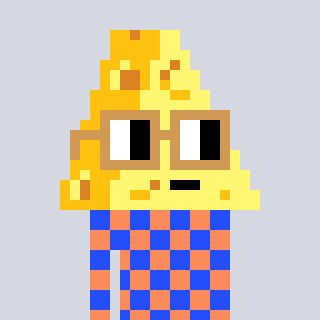
a pixel art character with square brown glasses, a cheese-shaped head and a peachy-colored body on a cool background